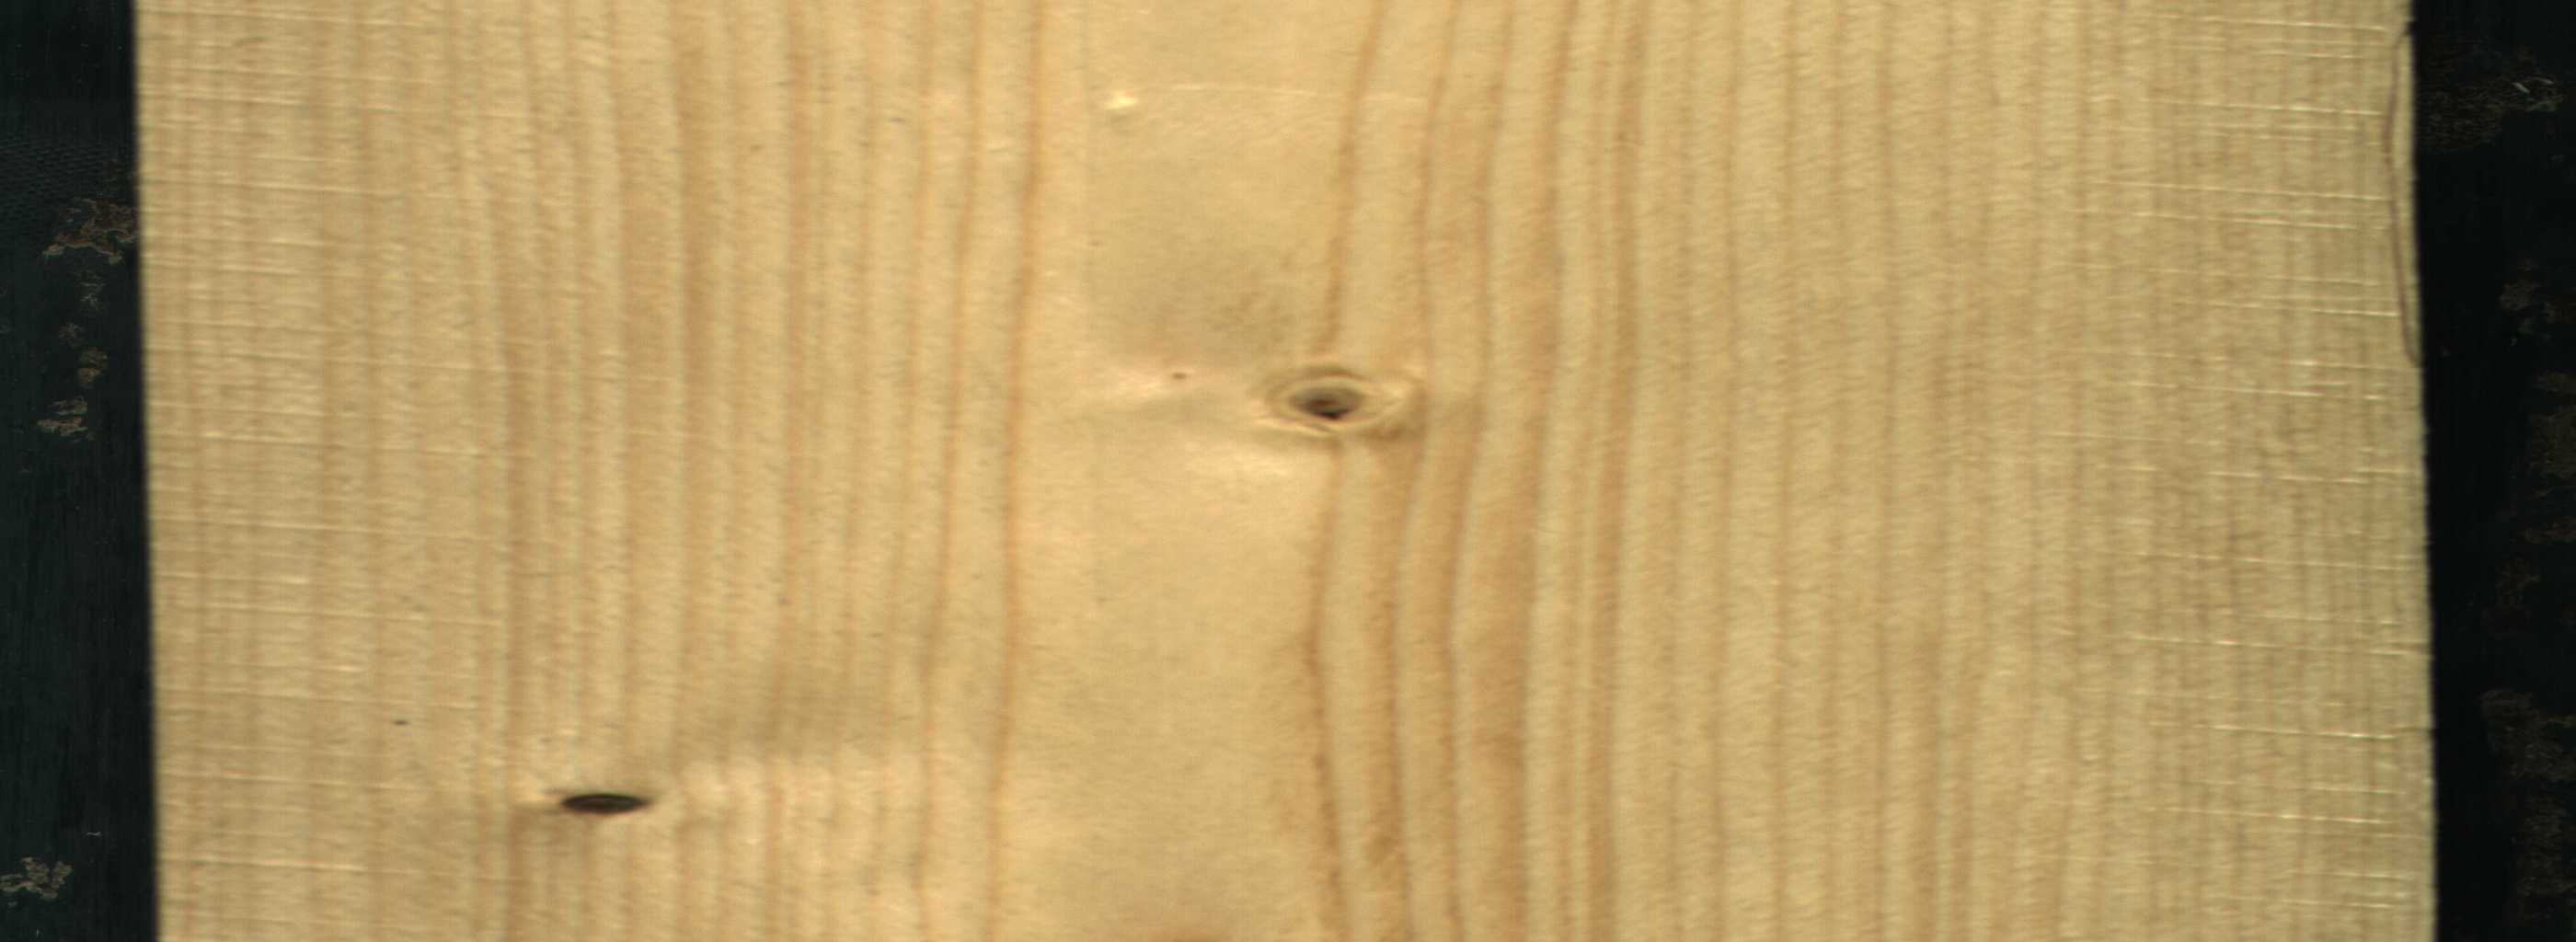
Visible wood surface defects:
Dead_Knot
Live_Knot